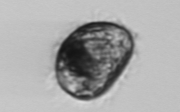
Label: Pleuronema